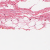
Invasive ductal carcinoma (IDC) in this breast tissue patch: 0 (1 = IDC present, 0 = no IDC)